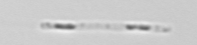
Label: Leptocylindrus